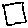
Label: square